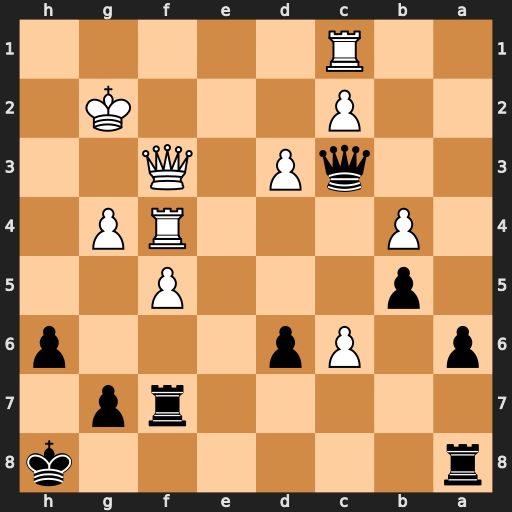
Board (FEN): r6k/5rp1/p1Pp3p/1p3P2/1P3RP1/2qP1Q2/2P3K1/2R5
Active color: b
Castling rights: -
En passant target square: -
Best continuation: Qd2+ Qf2 Qxc1